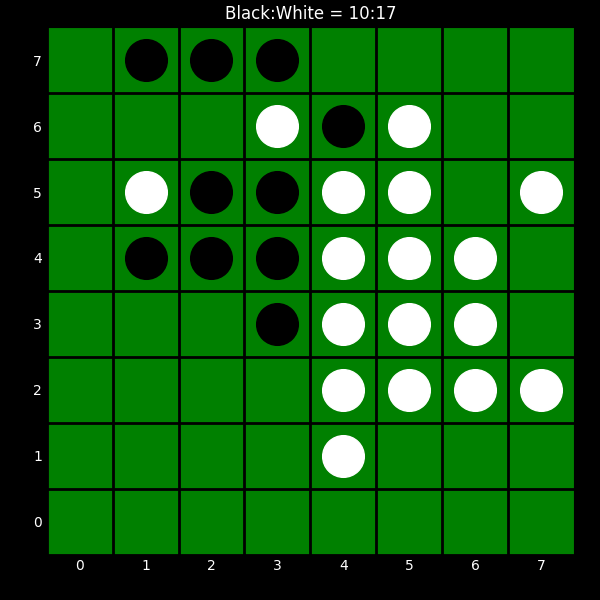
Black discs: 10
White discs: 17